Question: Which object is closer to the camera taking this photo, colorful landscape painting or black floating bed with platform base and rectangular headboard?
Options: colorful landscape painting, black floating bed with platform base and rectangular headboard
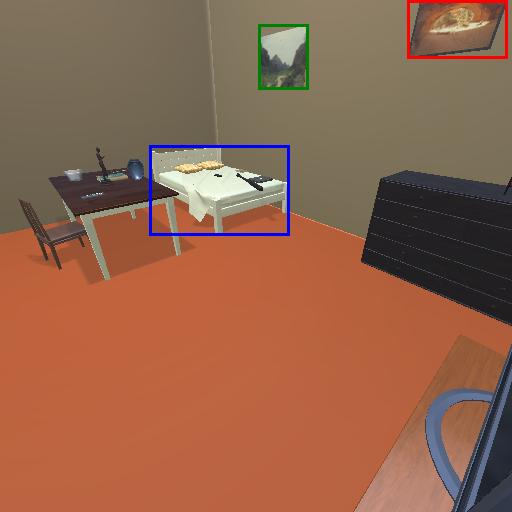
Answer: colorful landscape painting